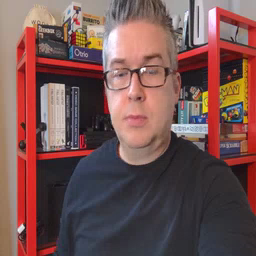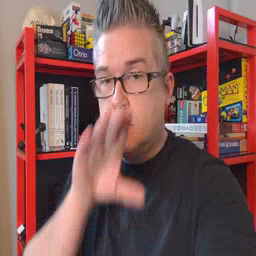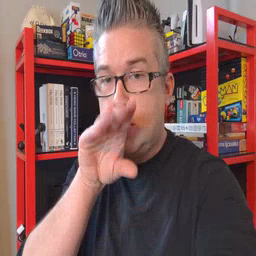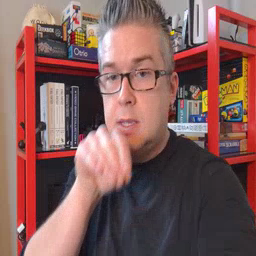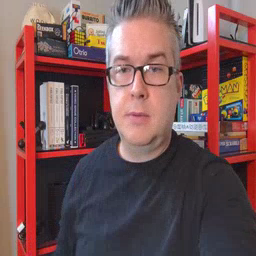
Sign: goose